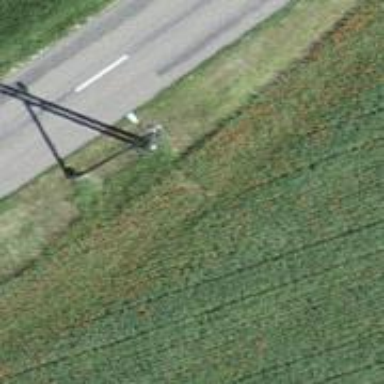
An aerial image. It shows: Power pole.